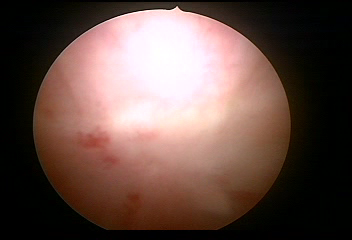
Modality: WLC
Class: Normal mucosa
Bladder cancer association: No